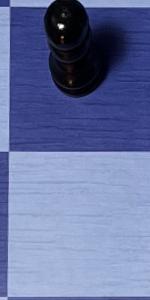
Label: Empty